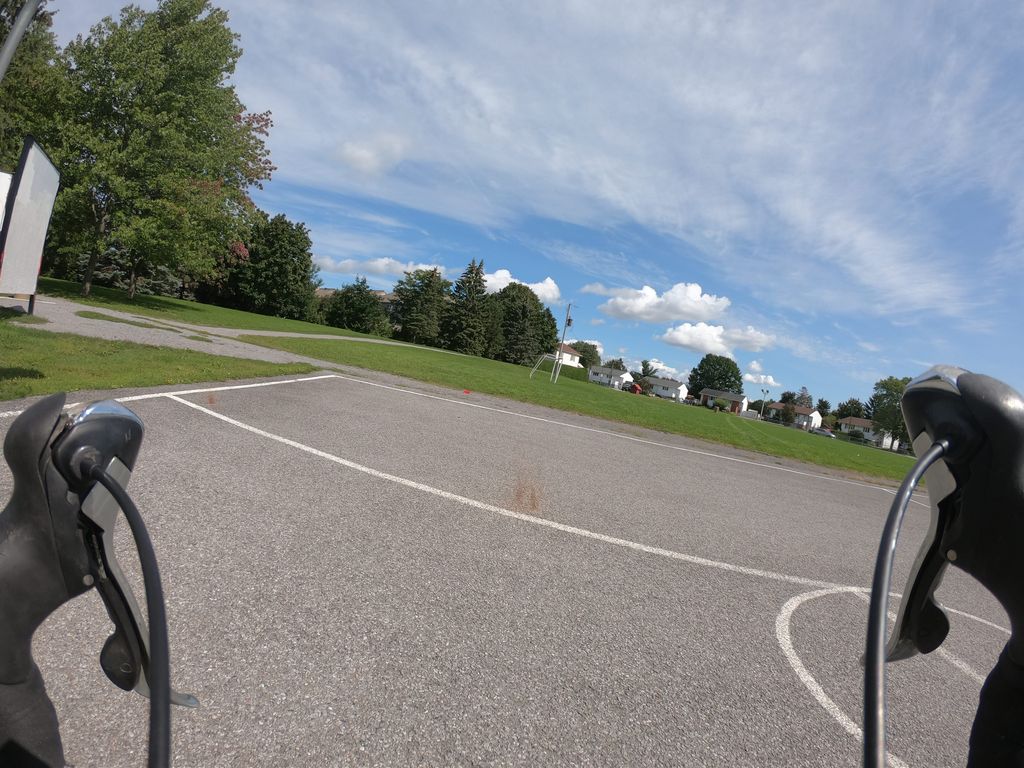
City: ottawa-gatineau